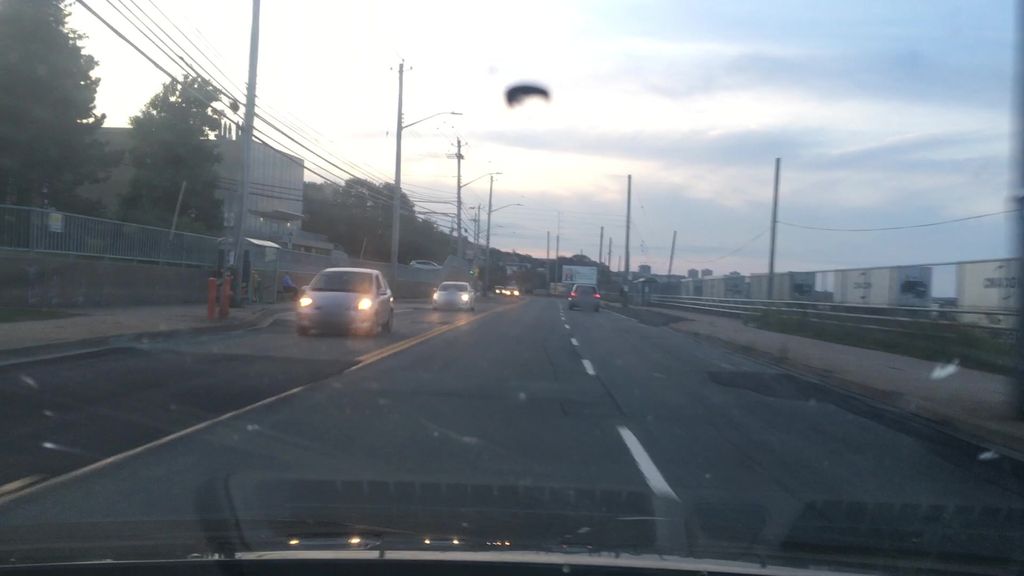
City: halifax